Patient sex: F
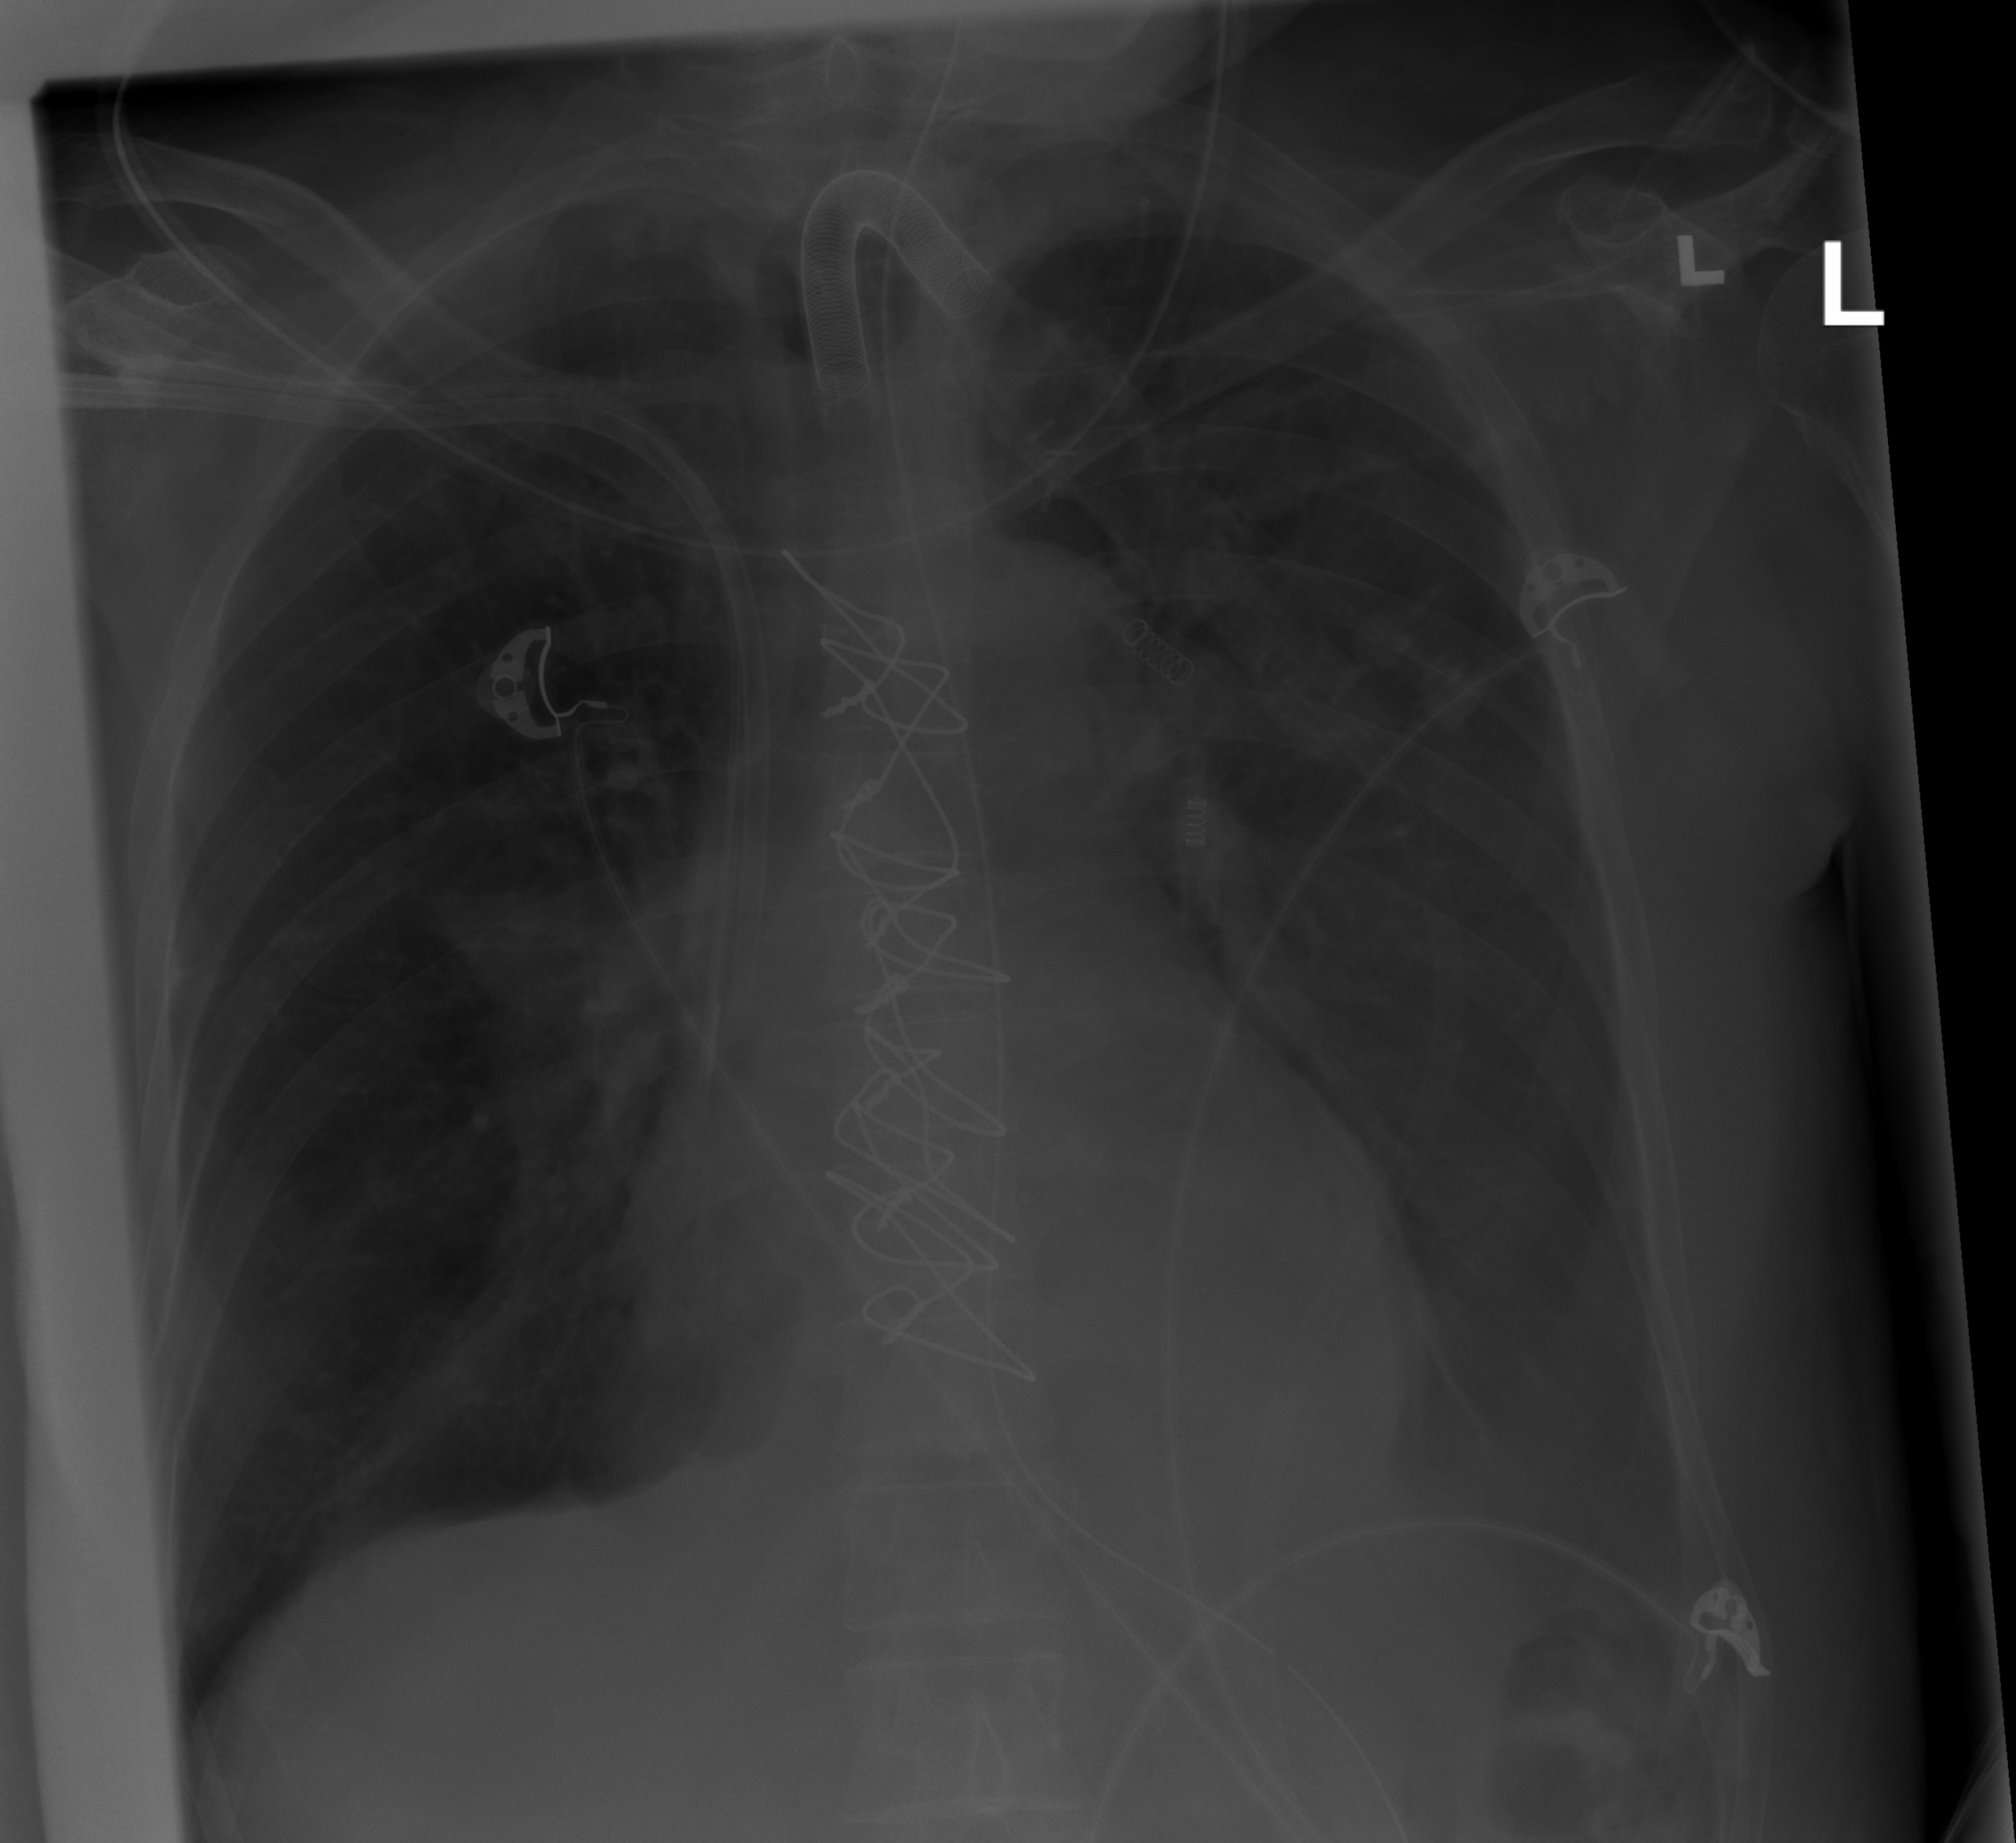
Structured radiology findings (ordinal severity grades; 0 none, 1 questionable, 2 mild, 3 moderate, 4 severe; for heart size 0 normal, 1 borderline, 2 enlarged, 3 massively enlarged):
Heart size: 0
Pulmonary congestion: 0
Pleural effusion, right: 0
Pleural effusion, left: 2
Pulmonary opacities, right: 0
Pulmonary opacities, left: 0
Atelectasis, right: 0
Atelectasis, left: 2